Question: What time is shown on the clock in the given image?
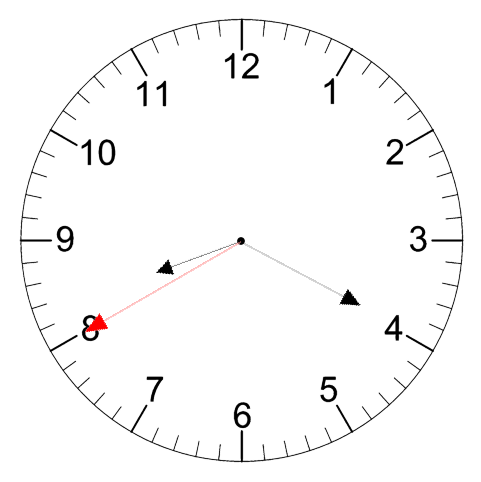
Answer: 08:19:40